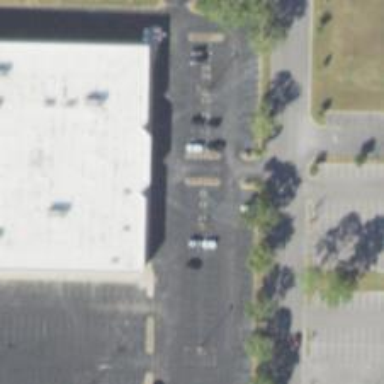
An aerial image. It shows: Parking space.